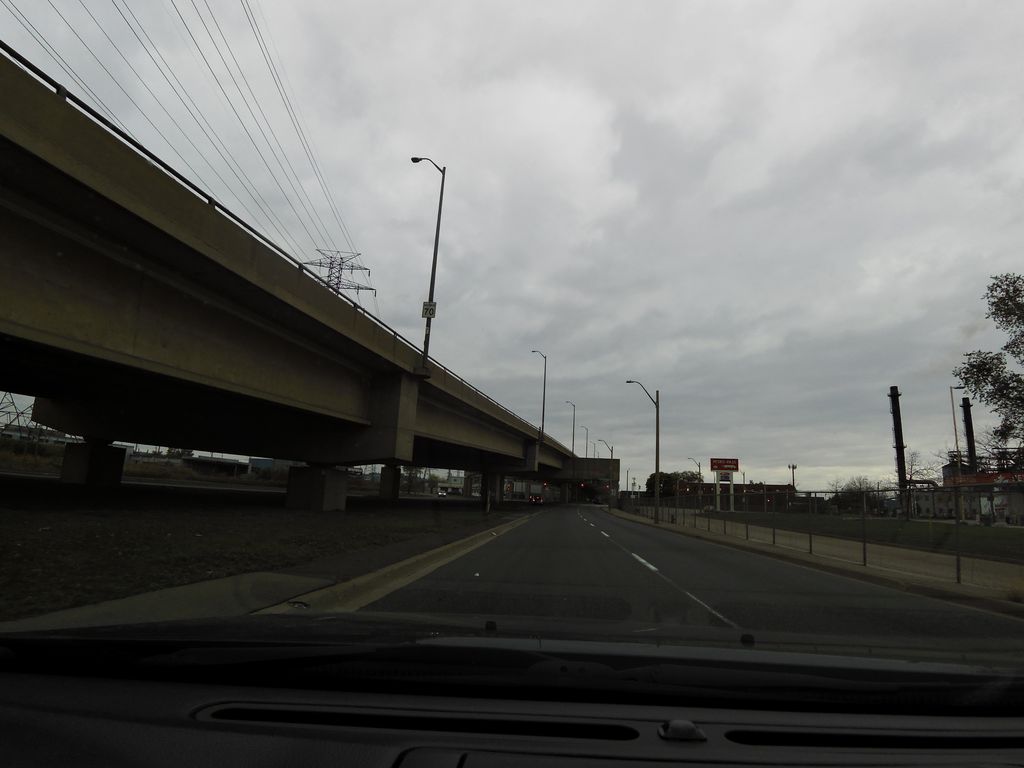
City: hamilton